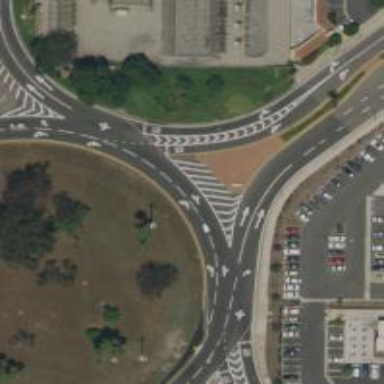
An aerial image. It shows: Roundabout on primary highway.